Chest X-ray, AP view. Patient: 21 years old, sex F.
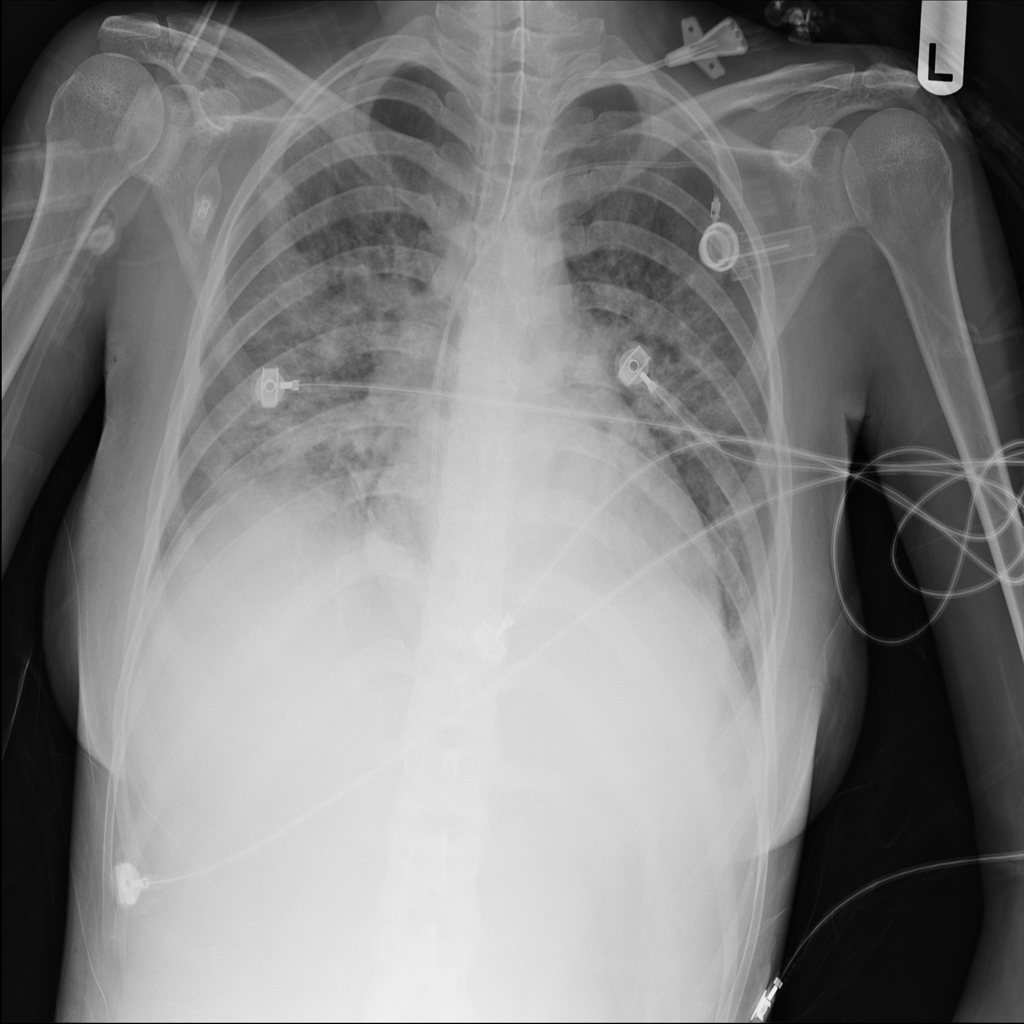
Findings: Consolidation